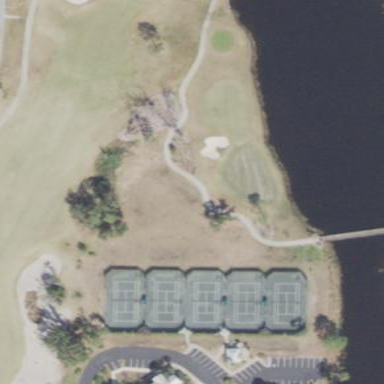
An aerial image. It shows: Water hazard on golf course. The hazard is natural water feature.